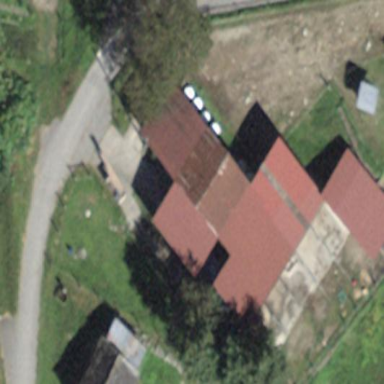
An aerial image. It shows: Detached building.